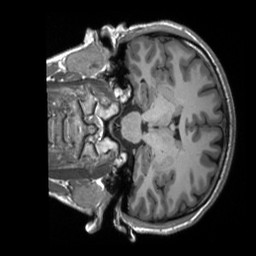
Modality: T1w
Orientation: coronal
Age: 29
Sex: female
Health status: ill
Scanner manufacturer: siemens
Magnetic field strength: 3 T
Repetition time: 2.3 s
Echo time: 0.00232 s